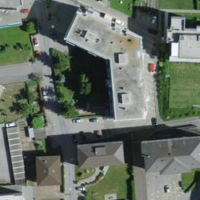
EUNIS habitat code: 54
Species observed at this site:
Corvus corone
Cirsium arvense
Cyanistes caeruleus
Anas platyrhynchos
Streptopelia decaocto
Corvus frugilegus
Passer domesticus
Apus pallidus
Fringilla coelebs
Buteo buteo
Turdus merula
Columba palumbus
Parus major
Erithacus rubecula
Pica pica
Aquila chrysaetos
Motacilla alba